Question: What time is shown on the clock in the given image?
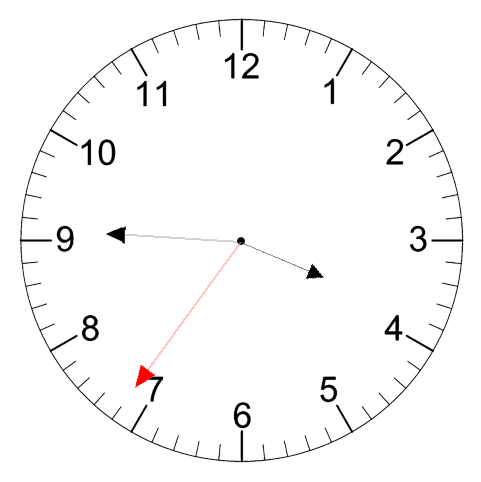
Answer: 03:45:36